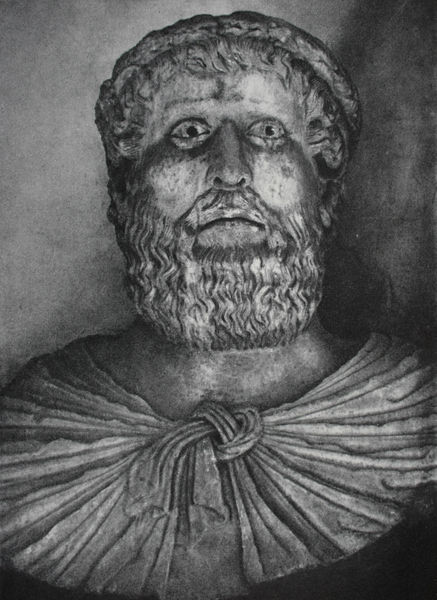
Titel: Die sogenannte Vinea-Büste (Pier delle Vigne) - Skulptur für die Brückentoranlage von Capua
Standort: Capua
Institution: Museo Campano
Schlagwörter: dunkel, kopf, mann, umhang, weiß, bar, brust, frisur, grau, haar, marmor, mund, nase, schwarz, stirn, blick, tuch, hochformat, schleife, alt, bart, augen, band, falten, gesicht, haarschmuck, knoten, kragen, stein, tot, vollbart, bildnis, hals, portrait, porträt, figur, gewand, haare, mantel, stoff, en face, frontal, kinn, kontrast, locken, skulptur, statue, wangen, düster, alter mann, noten, ernst, streng, büste, gerade, starr, bronze, faltenwurf, plastik, foto, fotografie, photographie, antike, schwarzweiss, portait, haarkranz, kranz, nasenlöcher, photo, schultertuch, antik, toga, griechisch, griechenland, antikisierend, bänder, grautöne, tunika, grieche, geknotet, antikisch, römisch, standbild, mamor, sarkophag, phot, normannisch, portraitbüste, platon, plato, soto, brückentoranlage, capua, schwarweiß, piere della vinea, staufisch, frontsicht, marmao